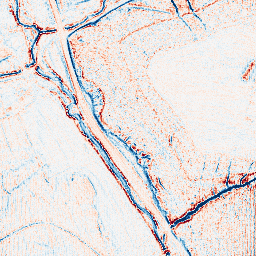
Category: edge_preserving
Decomposition family: anisotropic_diffusion
Decomposition parameters: iterations: 5
kappa: 30
gamma: 0.2
Upsampling method: fft_zeropad
Upsampling parameters: scale: 4
Upsampling scale: 4